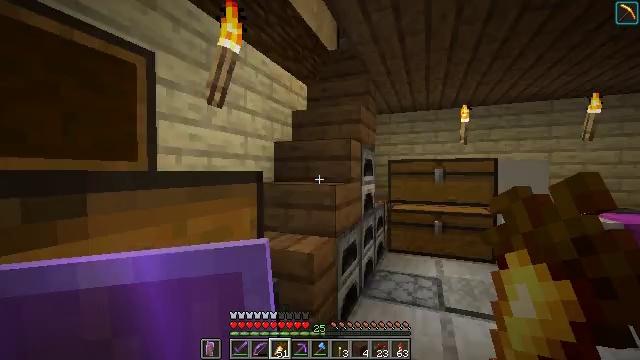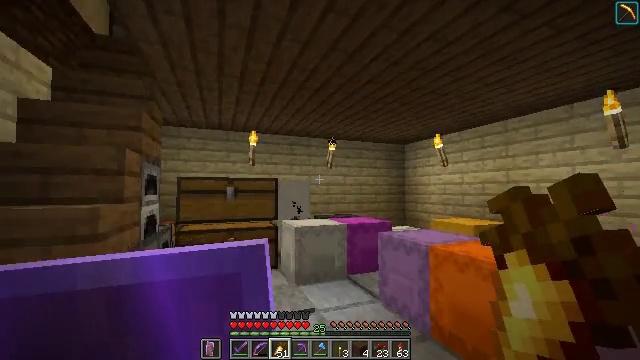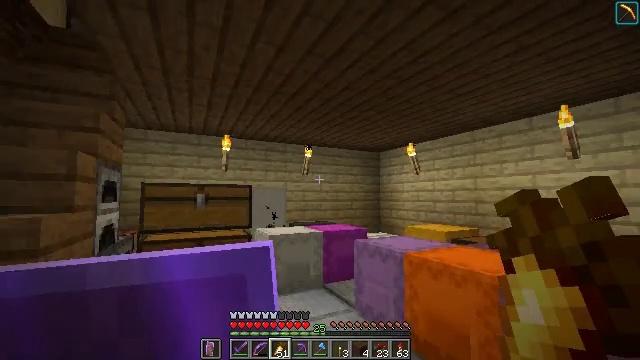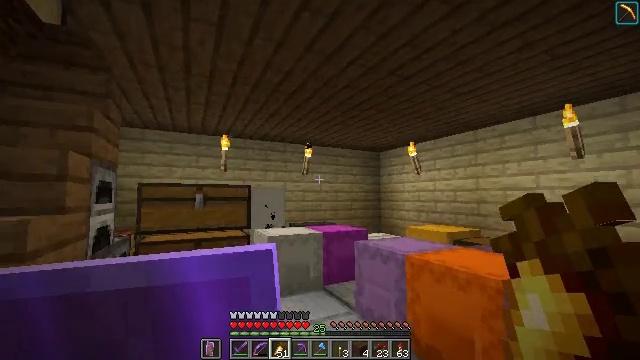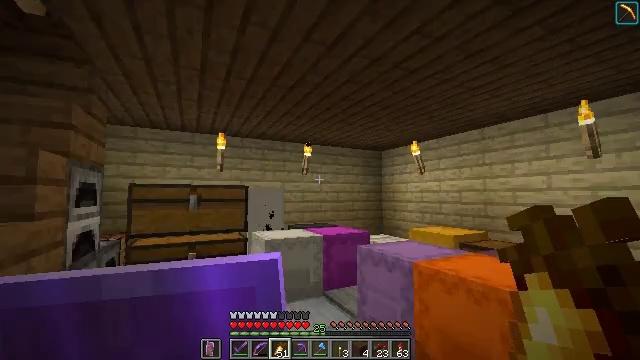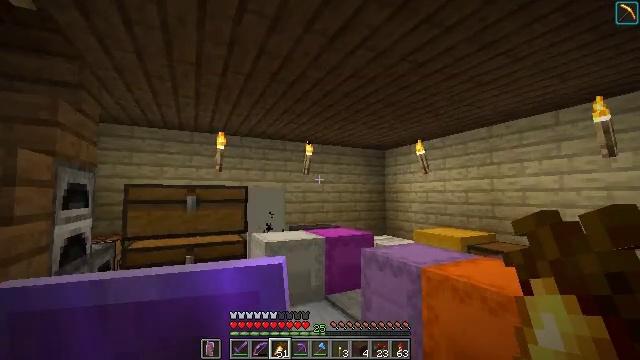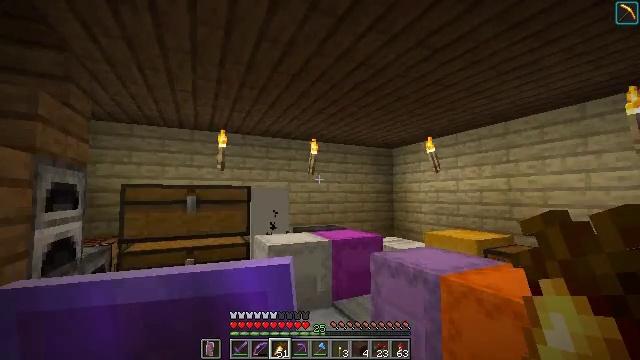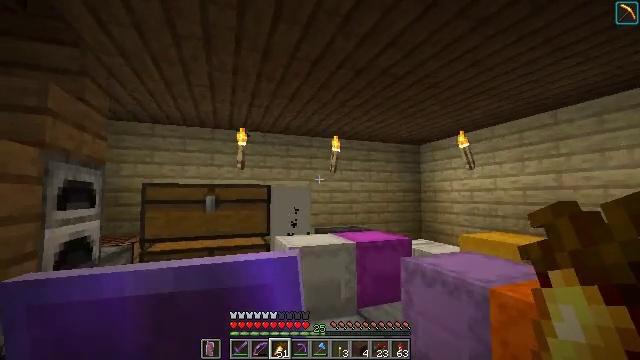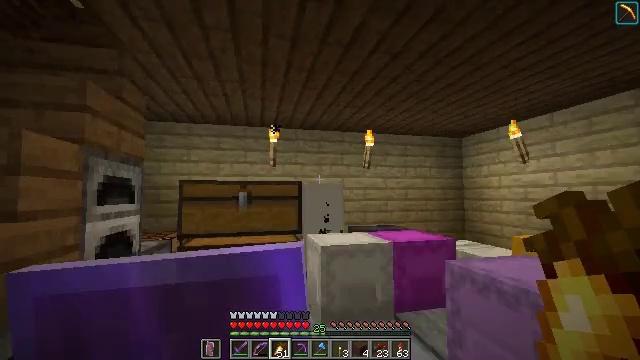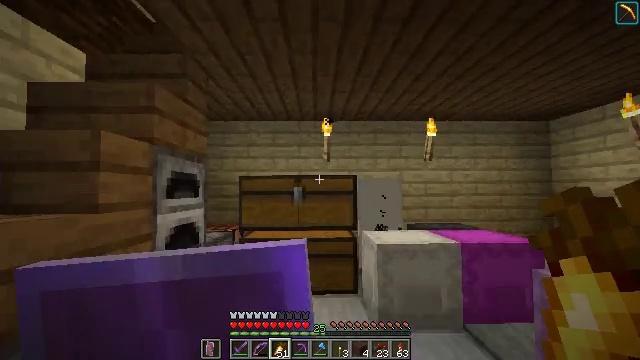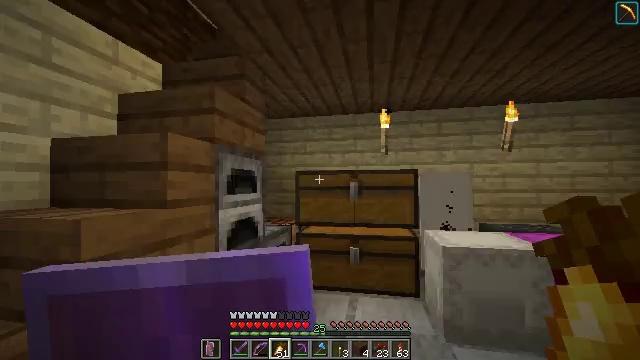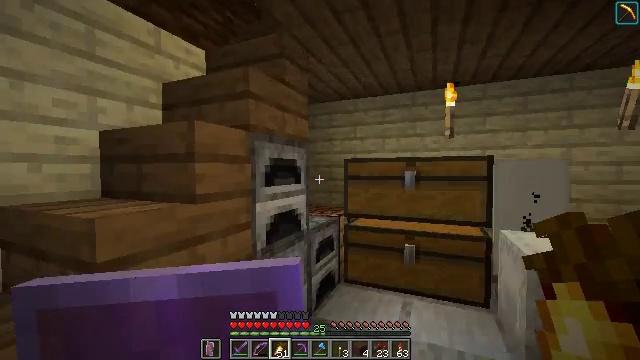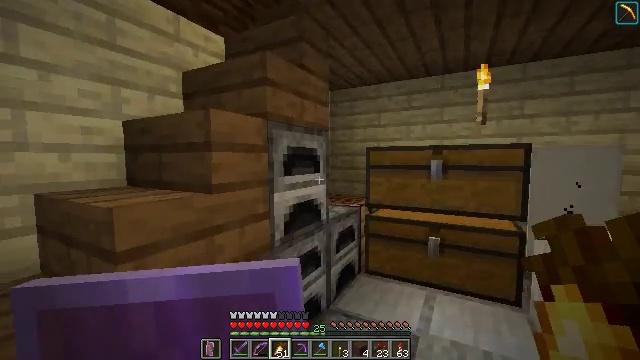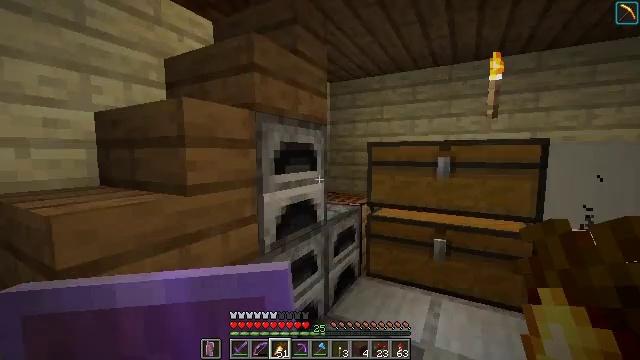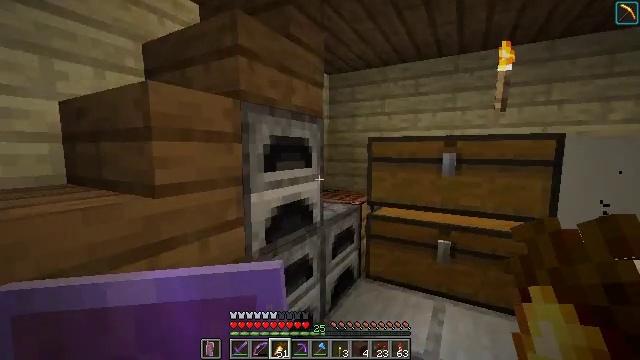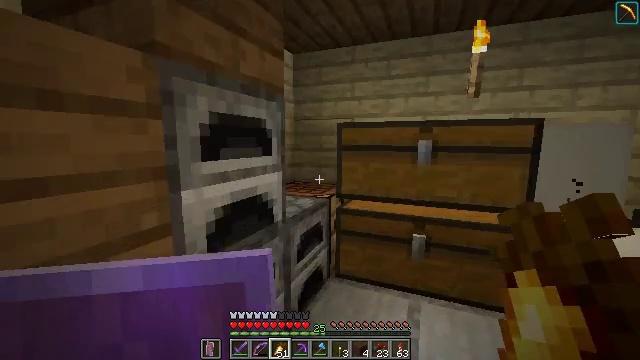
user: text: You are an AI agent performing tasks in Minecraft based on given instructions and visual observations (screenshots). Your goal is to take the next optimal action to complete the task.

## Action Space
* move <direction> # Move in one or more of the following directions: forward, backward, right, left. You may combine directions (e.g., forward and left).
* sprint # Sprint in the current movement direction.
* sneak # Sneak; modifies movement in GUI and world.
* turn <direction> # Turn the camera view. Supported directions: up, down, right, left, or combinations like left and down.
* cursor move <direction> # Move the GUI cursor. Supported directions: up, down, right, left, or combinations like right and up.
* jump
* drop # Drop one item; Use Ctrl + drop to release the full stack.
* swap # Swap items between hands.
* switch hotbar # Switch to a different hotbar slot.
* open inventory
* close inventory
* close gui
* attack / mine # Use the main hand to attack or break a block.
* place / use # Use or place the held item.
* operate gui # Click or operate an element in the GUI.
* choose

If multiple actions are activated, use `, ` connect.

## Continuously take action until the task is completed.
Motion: motion action
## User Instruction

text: Create brown concrete powder using the crafting table.
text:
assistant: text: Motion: turn right and up
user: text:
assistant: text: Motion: move forward, turn right and up
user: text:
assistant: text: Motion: move forward
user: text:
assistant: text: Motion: move forward
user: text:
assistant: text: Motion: move forward
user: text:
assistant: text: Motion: move forward, turn left
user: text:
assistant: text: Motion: move forward, turn left
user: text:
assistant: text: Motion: move forward, turn left
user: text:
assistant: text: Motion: move forward, turn left
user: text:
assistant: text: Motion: move forward, turn left and down
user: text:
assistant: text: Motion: move forward, turn left and down
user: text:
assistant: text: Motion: move forward, turn left and down
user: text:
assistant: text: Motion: move forward, turn down
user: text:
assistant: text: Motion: move forward
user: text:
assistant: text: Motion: move forward, turn right and down
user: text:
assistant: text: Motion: move forward, turn right
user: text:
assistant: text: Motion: move forward, turn right
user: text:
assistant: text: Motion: move forward, turn right and up
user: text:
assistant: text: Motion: turn right
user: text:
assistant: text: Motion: use / place
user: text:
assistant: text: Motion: use / place
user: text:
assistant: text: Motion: no_op
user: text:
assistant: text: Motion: no_op
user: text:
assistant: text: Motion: no_op
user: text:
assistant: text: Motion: open gui
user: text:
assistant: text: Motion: no_op
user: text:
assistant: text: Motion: no_op
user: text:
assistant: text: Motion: no_op
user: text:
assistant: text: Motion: no_op
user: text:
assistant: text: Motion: no_op